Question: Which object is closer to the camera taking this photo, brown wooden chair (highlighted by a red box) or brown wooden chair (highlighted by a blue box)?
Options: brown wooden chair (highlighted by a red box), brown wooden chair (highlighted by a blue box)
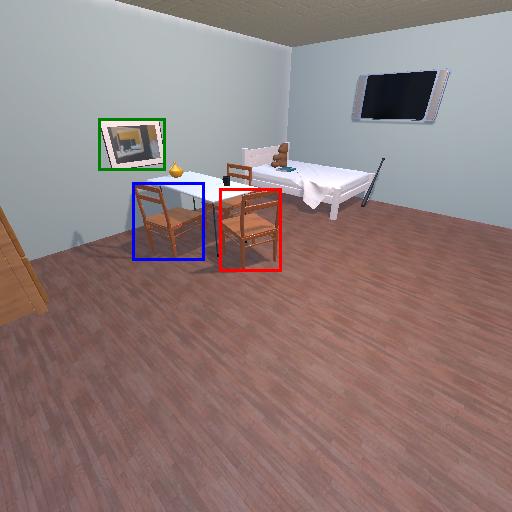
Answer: brown wooden chair (highlighted by a red box)